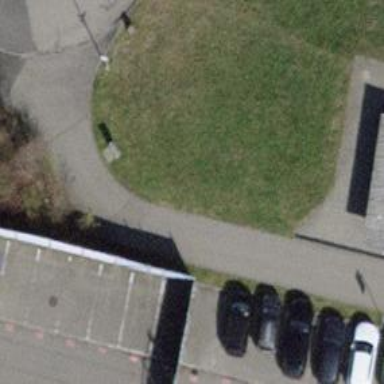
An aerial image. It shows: Asphalt path with designated cycle track.